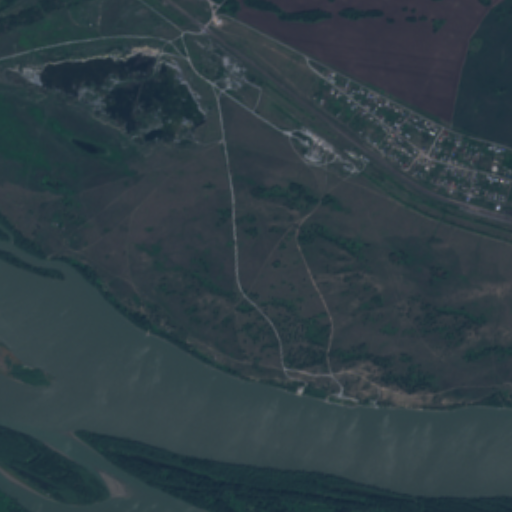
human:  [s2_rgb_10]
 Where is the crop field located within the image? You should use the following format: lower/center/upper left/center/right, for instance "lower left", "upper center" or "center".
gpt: The crop field is located in the upper right of the image.
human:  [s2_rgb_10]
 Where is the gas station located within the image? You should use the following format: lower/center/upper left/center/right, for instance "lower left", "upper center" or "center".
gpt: The gas station is located in the upper center of the image.
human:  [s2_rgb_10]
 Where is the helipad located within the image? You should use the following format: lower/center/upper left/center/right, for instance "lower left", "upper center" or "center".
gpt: The helipad is located in the upper left of the image.
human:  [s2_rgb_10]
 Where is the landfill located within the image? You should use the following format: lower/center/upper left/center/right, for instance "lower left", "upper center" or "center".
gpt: The landfill is located in the upper left of the image.
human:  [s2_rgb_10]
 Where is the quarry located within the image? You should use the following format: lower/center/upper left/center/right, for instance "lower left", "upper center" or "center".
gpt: The quarry is located in the upper left of the image.
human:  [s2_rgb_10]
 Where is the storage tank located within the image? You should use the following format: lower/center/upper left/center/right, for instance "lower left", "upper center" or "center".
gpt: The storage tank is located in the center right of the image.
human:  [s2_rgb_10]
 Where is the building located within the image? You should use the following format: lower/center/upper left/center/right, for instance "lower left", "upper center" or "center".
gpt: There is no building in the image.